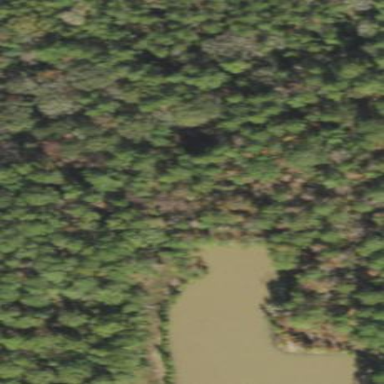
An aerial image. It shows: Mixed woodland with various types of leaves.